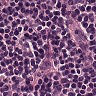
Metastatic tissue present: no